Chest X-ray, PA view. Patient: 58 years old, sex F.
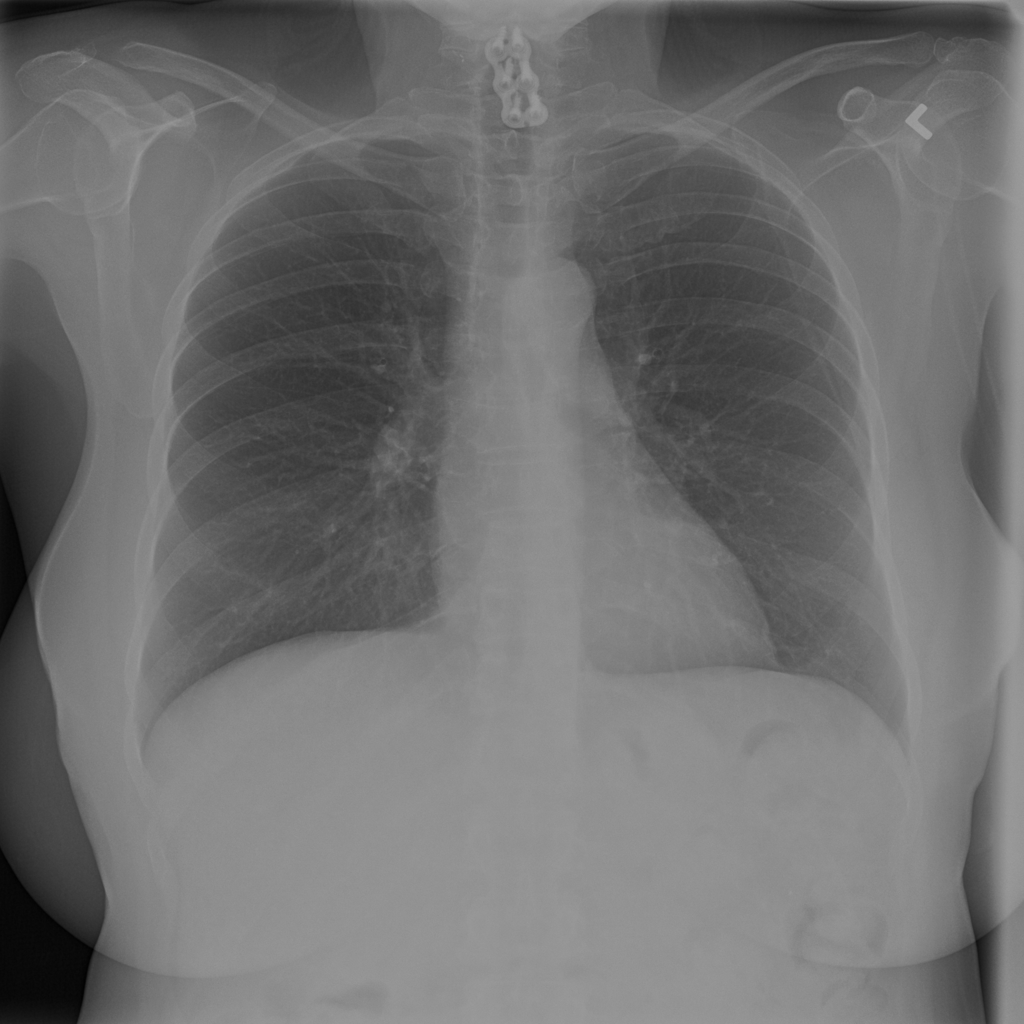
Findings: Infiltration